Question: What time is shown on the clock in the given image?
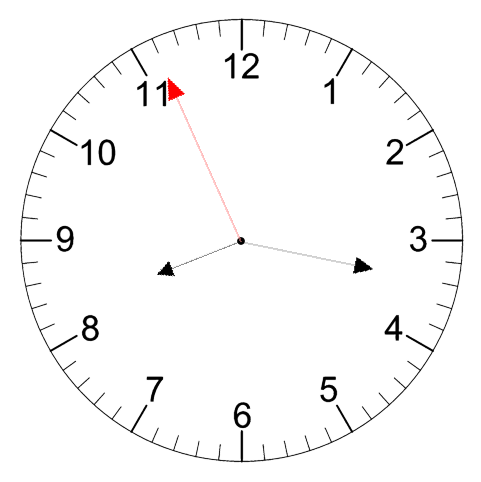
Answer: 08:16:56